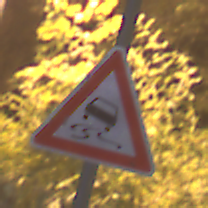
Verkehrszeichen: SchleuderOderRutschgefahr
Umgebung: Outdoor, Urban
Tageszeit: Night
Wetter: PartlyCloudy
Licht: Artificial
Jahreszeit: NotSpecified
Kontrast: HighContrast